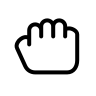
Cursor type: grabbing
OS/theme: linux-notwaita
Variant: white